Question: In my emulator, when I try to do an upgrade of my apk programmatically. I get:
'Android App Not Install.'
'An existing package by the same name with a conflicting signature is already installed'

I'm still in the testing phase of this upgrade, so the file I download is a signed apk of a previous version, which I think should work without any issues.
From the suggestion in: <URL> I tried to run the emulator both in debug mode and in normal mode... neither worked.
Any thoughts on what I'm missing?
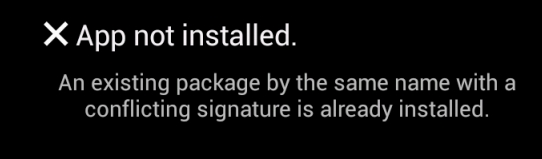
Answer: The problem is the keys that have been used to sign the APKs, by default if you are running directly from your IDE and opening your Emulator, the APK installed in the Emulator is signed with your debug-key(usually installed in ~/.android/debug.keystore), so if the previous APK was signed with a different key other than the one you are currently using you will always get the signatures conflict, in order to fix it, make sure you are using the very same key to sign both APKs, even if the previous APK was signed with a debug-key from another SDK, the keys will definitely be different.
Also if you don't know exactly what key was used before to sign the apk and yet you want to install the new version of your app, you can just uninstall the previous application and reinstall the new one.